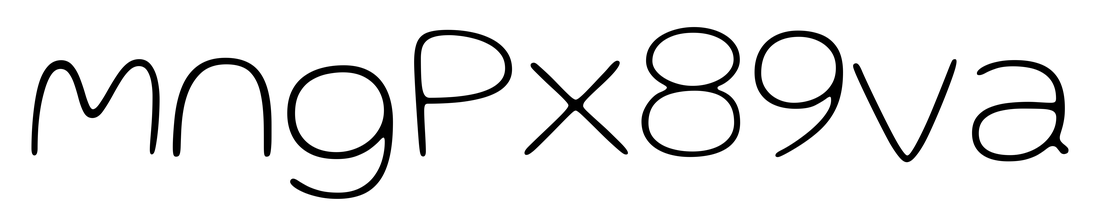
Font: Gluten_Thin